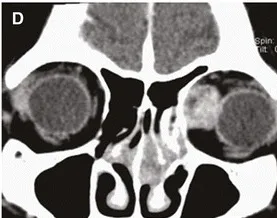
The mass demonstrates heterogenous enhancement (d).
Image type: radiology (ct)